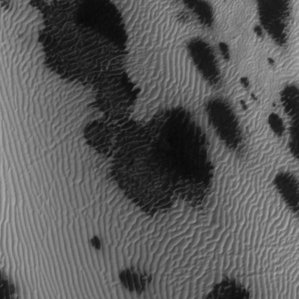
Label: frost